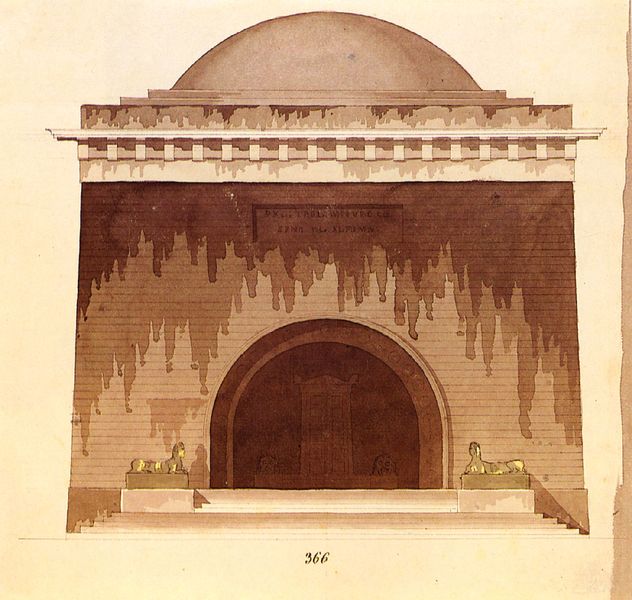
Titel: Entwürfe eines Mausoleums
Künstler: Carl Fredrik Ferdinand Stanley
Schlagwörter: schatten, aquarell, zeichnung, gebäude, turm, mauer, rundbogen, kuppel, treppe, inschrift, stufen, tor, eingang, laviert, mosaik, entwurf, fries, skulpturen, löwen, quader, grab, freitreppe, tempel, orientalismus, mausoleum, sphinx, zentralbau, kupel, rundkuppel, inschrffit, spinz, sphinz, §&&, 366